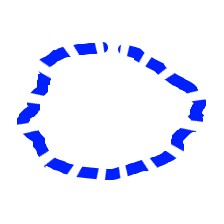
Shape: circle